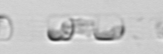
Label: Skeletonema